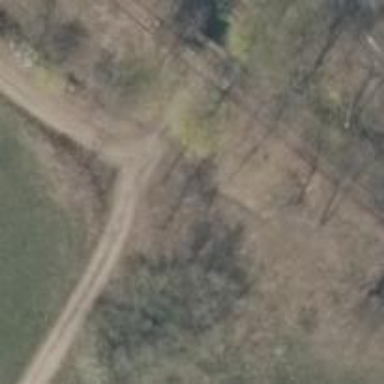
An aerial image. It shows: Gravel track with grade2 quality.